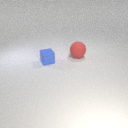
small blue rubber cube to the left of large red rubber sphere